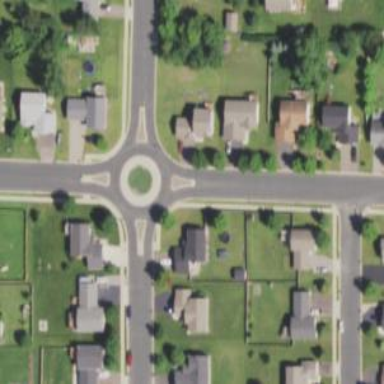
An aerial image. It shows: Circular junction on residential road.